Interaction volume radius: 5 \u00c5
Interaction volume height: 25 \u00c5
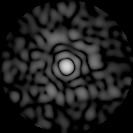
Disorder parameter: 0.8396